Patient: sex F, age 58
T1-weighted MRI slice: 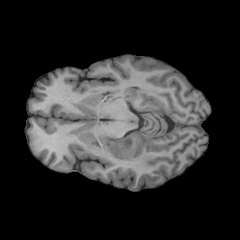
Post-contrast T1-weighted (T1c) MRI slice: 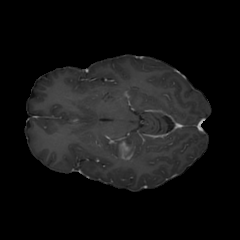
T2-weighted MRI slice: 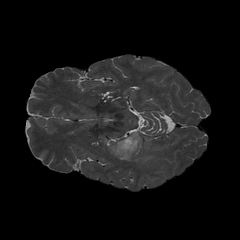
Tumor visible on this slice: yes
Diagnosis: Glioblastoma, IDH-wildtype
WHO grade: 4